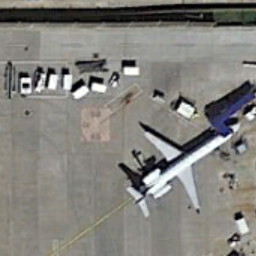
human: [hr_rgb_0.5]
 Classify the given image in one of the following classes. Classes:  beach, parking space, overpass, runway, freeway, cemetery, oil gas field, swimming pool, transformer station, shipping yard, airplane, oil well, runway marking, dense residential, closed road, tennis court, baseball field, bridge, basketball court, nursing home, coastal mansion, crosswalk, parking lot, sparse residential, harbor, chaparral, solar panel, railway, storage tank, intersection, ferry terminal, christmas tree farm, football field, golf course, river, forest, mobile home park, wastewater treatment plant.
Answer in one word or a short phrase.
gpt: airplane